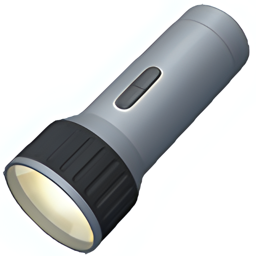
Name: electric torch
Emoji: 🔦
Group: Objects
Sub-group: light & video